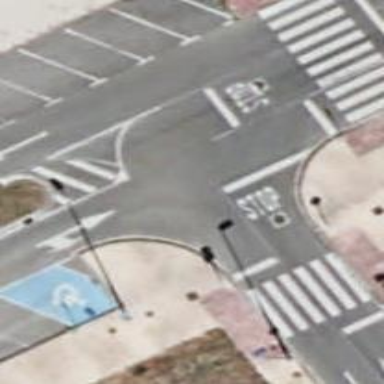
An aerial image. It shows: Road with stop sign.